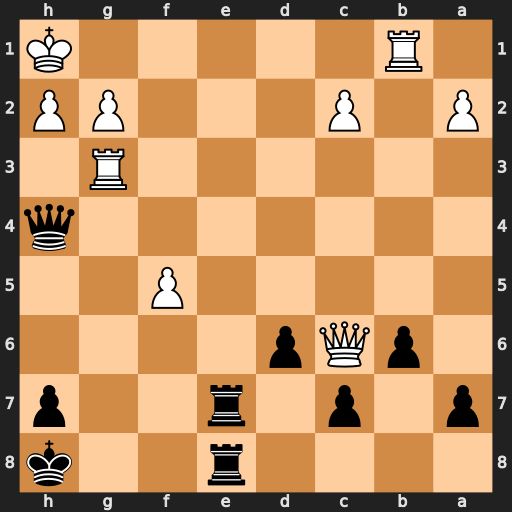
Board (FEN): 4r2k/p1p1r2p/1pQp4/5P2/7q/6R1/P1P3PP/1R5K
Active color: b
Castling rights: -
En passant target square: -
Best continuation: Re1+ Rxe1 Rxe1#